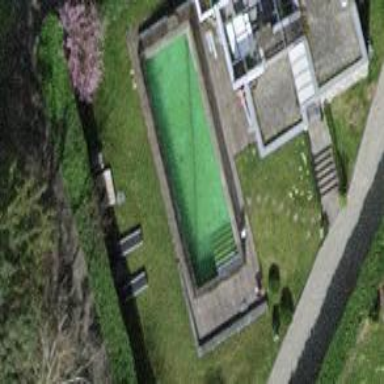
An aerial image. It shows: Swimming pool located in leisure land.